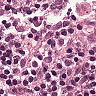
Metastatic tissue present: no